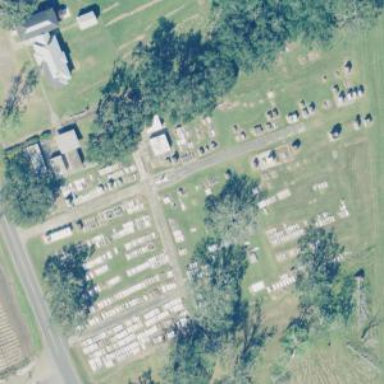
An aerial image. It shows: Graveyard.